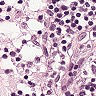
Metastatic tissue present: no